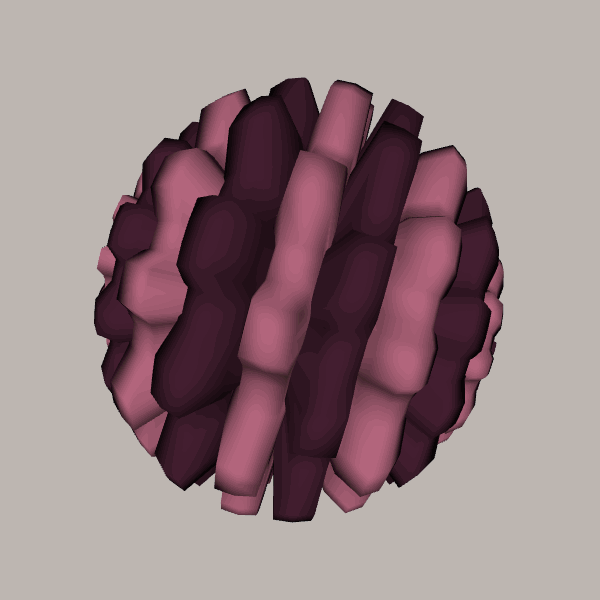
Background: light